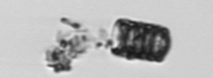
Label: Paralia_sulcata